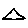
Label: triangle